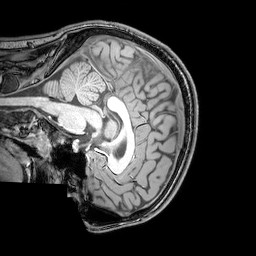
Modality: T1w
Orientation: sagittal
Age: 21
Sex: male
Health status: healthy
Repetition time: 0.081 s
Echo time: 0.037 s